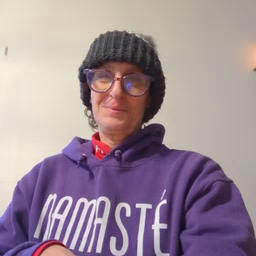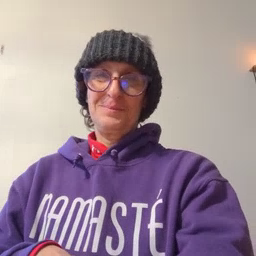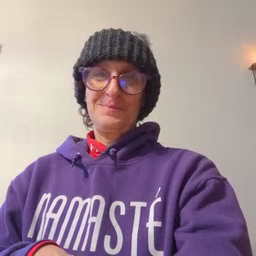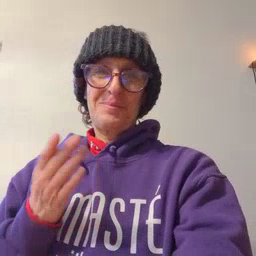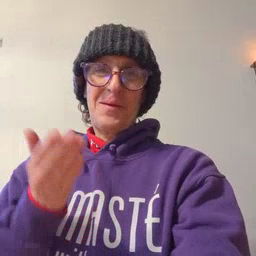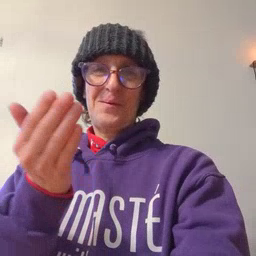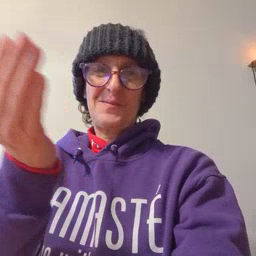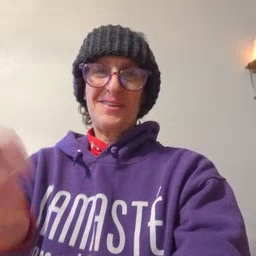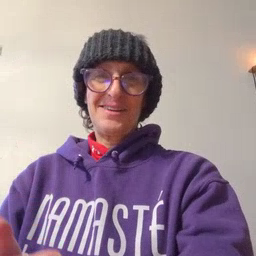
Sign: boat